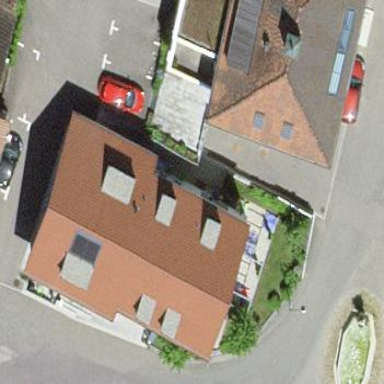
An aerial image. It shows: Community centre building.